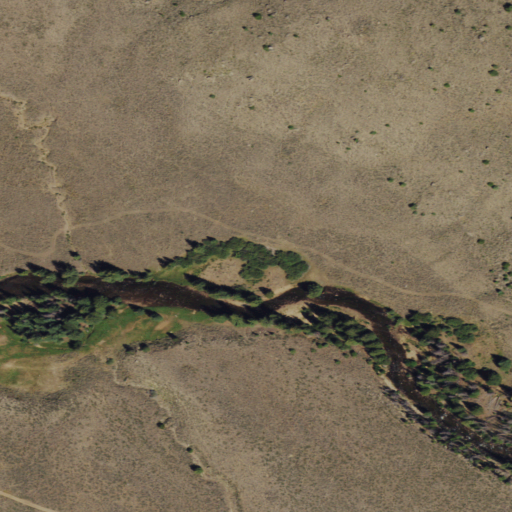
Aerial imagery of valley in Wyoming named Long Draw containing shrub, woody wetlands, and herbaceous wetlands